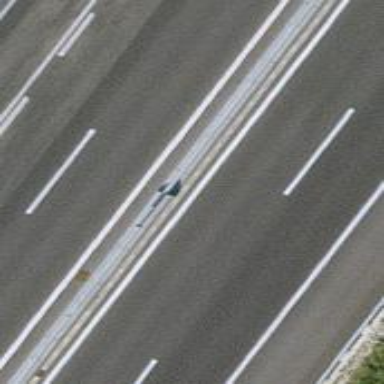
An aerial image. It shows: Guard rail as barrier.